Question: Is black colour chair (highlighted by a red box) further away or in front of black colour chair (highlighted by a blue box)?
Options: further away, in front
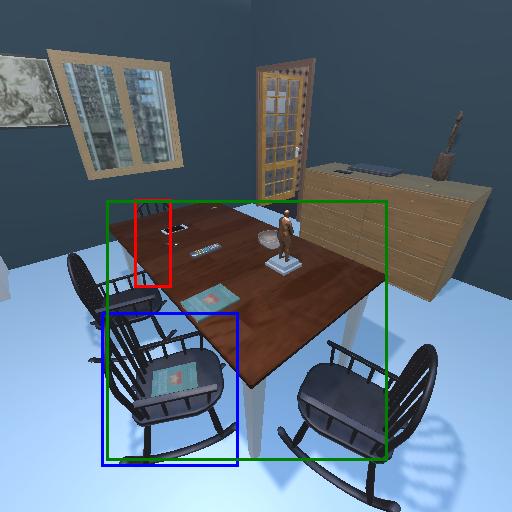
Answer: further away